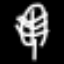
Label: leaf